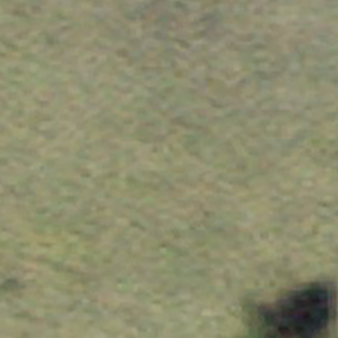
Label: other